【题型】解答题　【知识点】解析几何　【难度】easy
某市为庆祝建党104周年，举办城市发展巡展活动，巡展的车队要经过一个单行隧道，隧道横断面由一段抛物线$A_0OA$及一个矩形$A_1C_1CA$的三边组成，尺寸如图（单位：m）。

(1) 以隧道横断面抛物线的顶点$O$为原点，以抛物线的对称轴为$y$轴，建立如图所示的平面直角坐标系$xOy$，求该段抛物线$A_0OA$所在抛物线的方程；

(2) 为保证安全，要求车辆顶部与隧道顶部在竖直方向上高度差至少要有0.5米，若现有一宽3m的载运集装箱车辆需通过该隧道，请计算车辆的限制高度为多少米？（精确至0.1米）
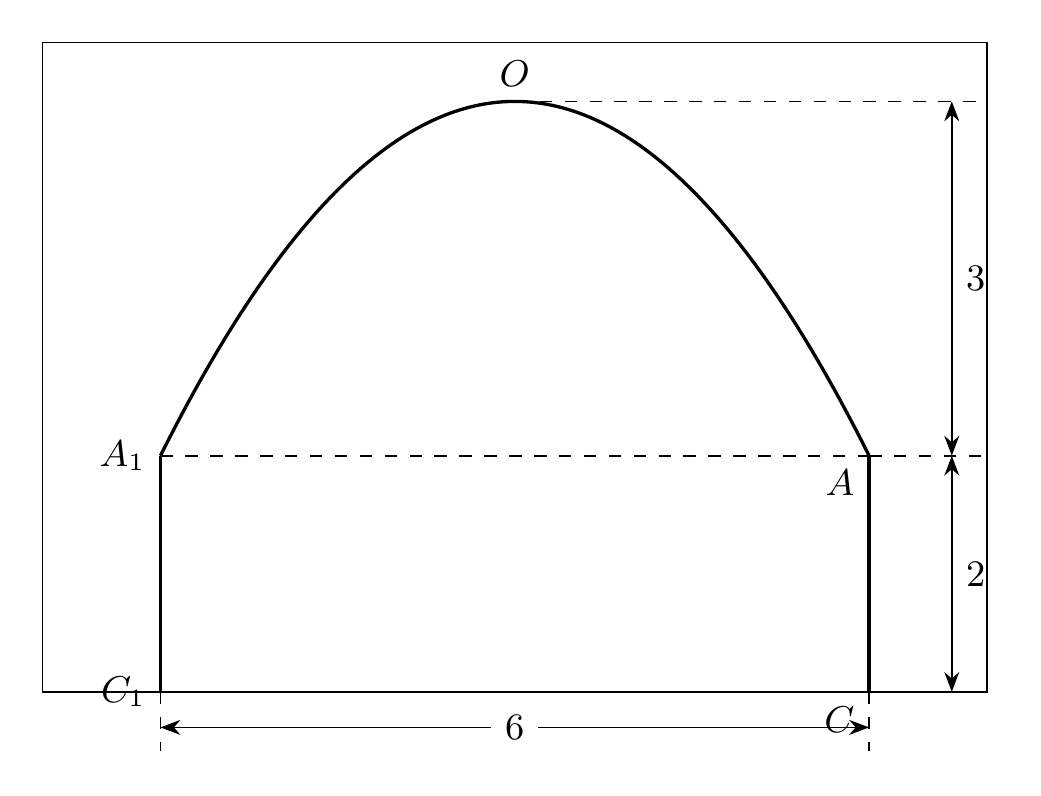
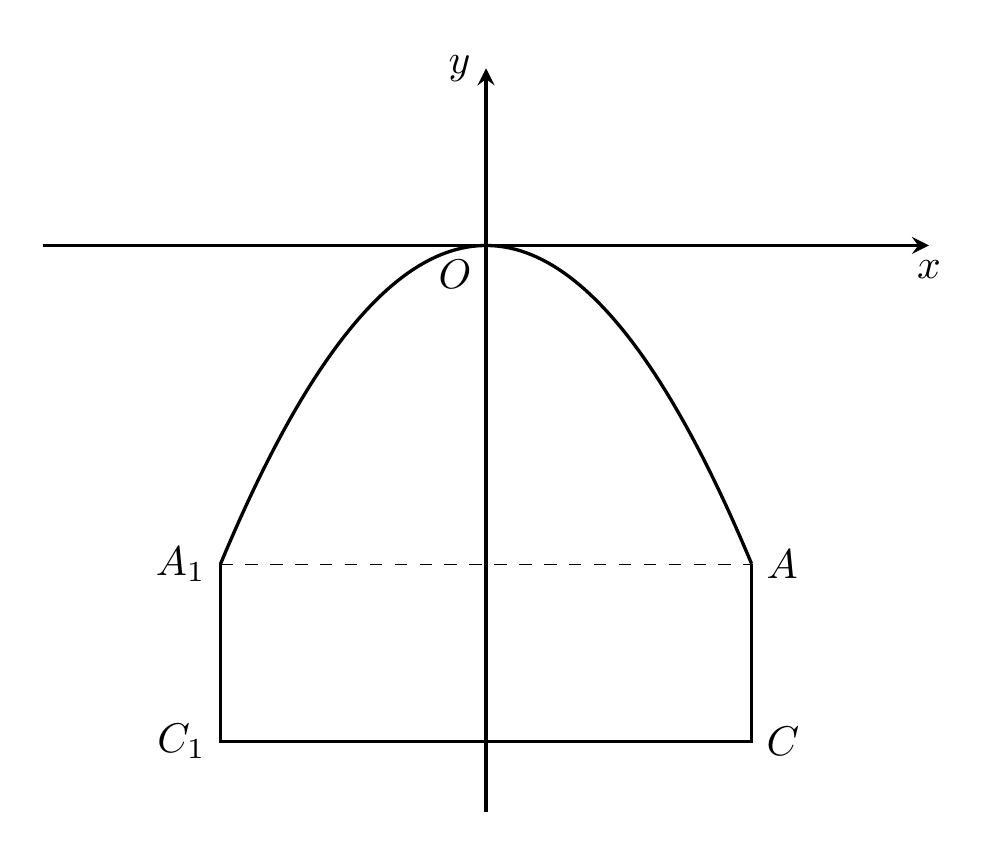
【解答】
【答案】(1)$\boldsymbol{x^2 = -3y}$

(2)$\boldsymbol{3.8}$米。

【分析】(1) 设出抛物线的方程，确定其上的一个点坐标，代入求得$p$，即可得答案；

(2) 由题意在抛物线上取点$\left(\pm \frac{3}{2}, y\right)$，代入$x^2 = -3y$，解得$y = -\frac{3}{4}$，设出车辆的高，列出相应不等式，即可求得答案。

【详解】(1) 设抛物线方程为$x^2 = -2py\ (p > 0)$，由图知抛物线经过点$A_1(-3, -3)$，
代入方程可得$-2p \times (-3) = 9$，解得$p = \frac{3}{2}$，

故抛物线$A_0OA$所在抛物线的方程为$x^2 = -3y$。

(2) 依题意，在抛物线上取点$\left(\pm \frac{3}{2}, y\right)$，代入$x^2 = -3y$，解得$y = -\frac{\frac{9}{4}}{3} = -\frac{3}{4}$，

设车辆限高为$h$，要使装载集装箱的车能安全通过隧道，需使$h + 0.5 \leq 5 - \frac{3}{4}$，

即$h \leq \frac{15}{4} \approx 3.8$，

所以车辆的限制高度为$3.8$米。